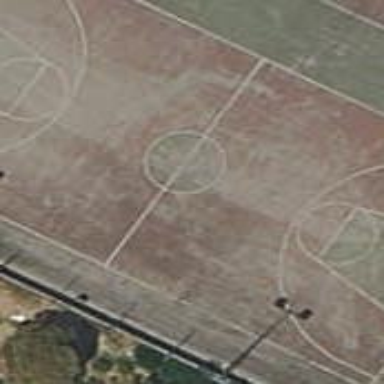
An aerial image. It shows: Basketball court on leisure land pitch.